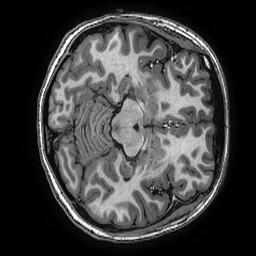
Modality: T1w
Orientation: axial
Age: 18
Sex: female
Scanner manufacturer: ge
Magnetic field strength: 3 T
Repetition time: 0.0077 s
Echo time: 0.003436 s